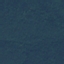
Land use / land cover class: Forest